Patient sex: F
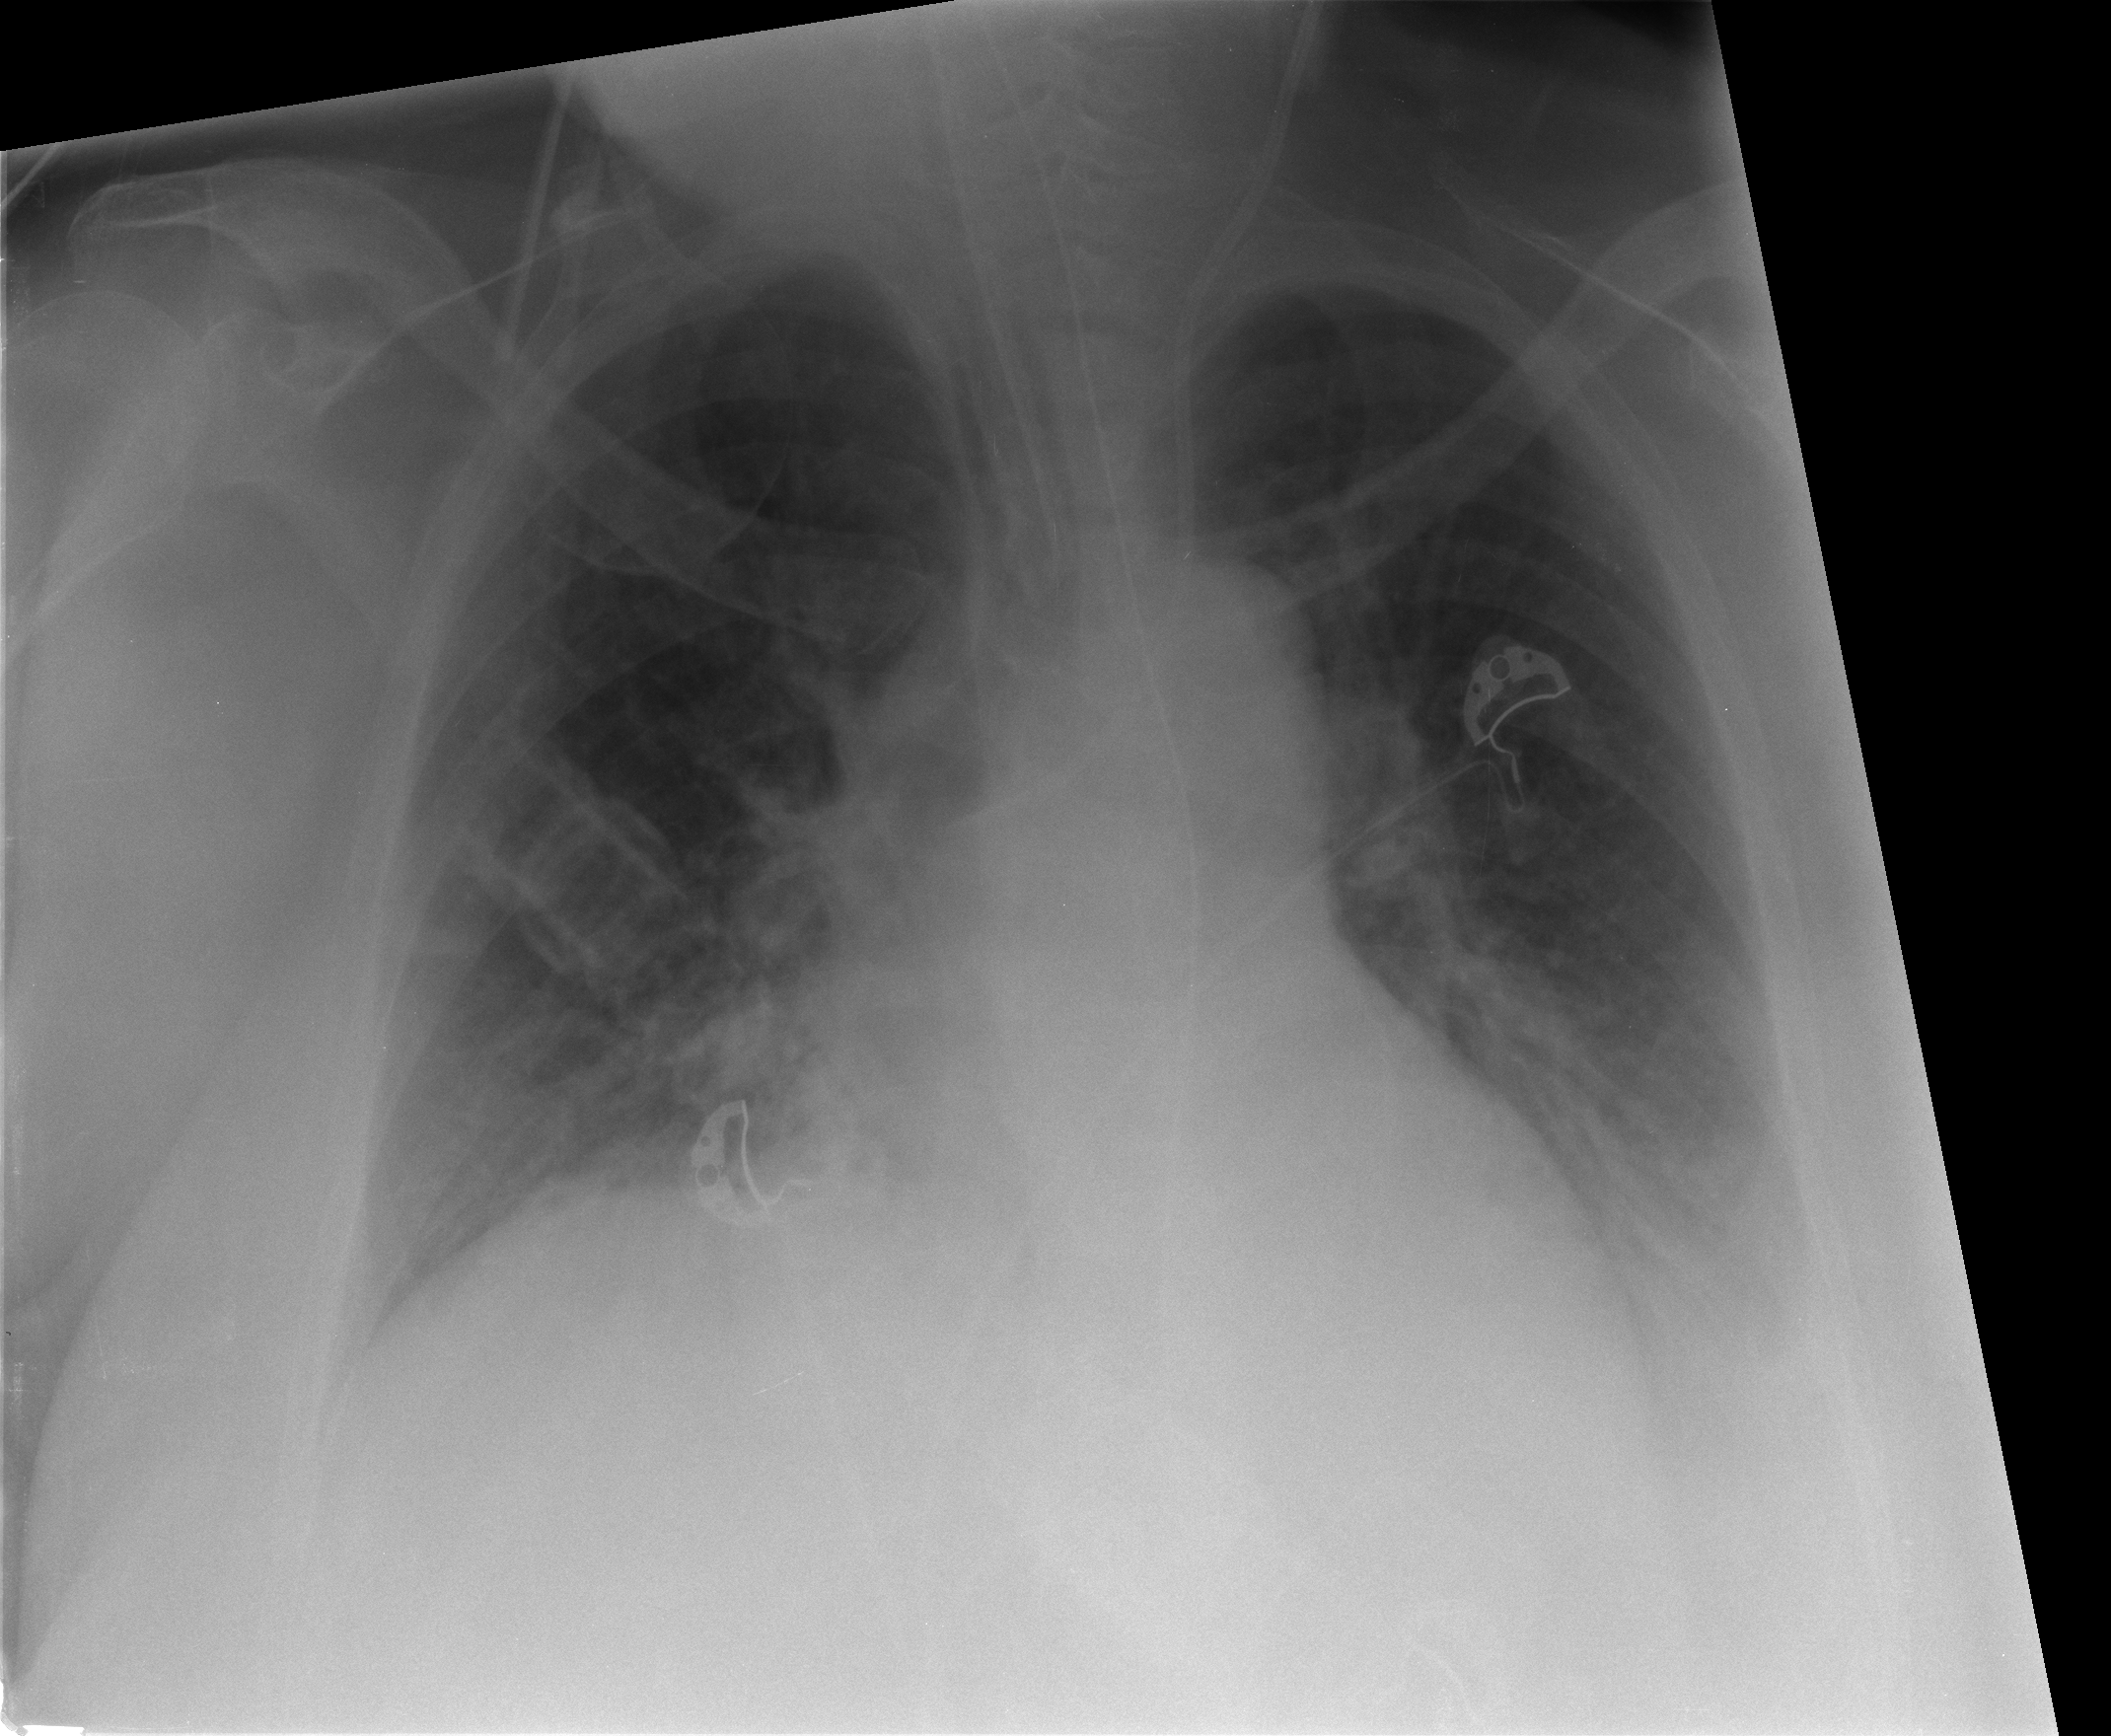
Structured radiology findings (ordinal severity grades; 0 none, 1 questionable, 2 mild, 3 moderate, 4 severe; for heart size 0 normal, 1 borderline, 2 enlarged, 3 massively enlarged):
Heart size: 2
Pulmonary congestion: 2
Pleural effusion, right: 0
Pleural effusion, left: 2
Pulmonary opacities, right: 2
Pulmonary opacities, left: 2
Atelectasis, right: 2
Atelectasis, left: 2